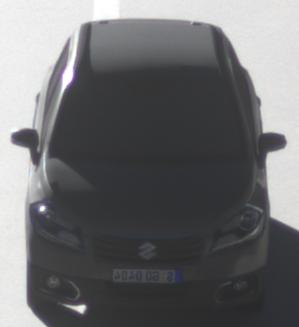
Make: Suzuki
Model: SX4 S-Cross 1.6
Detailed model: SX4 (II) S-Cross
Model produced from: 2013/10
Model produced until: 2015/08
Doors: 5
Color: gray
Road condition: dry road
Daytime: morning or afternoon
Contrast: high contrast